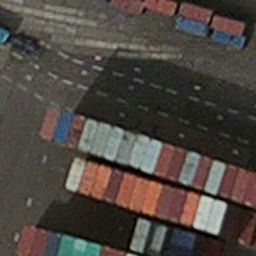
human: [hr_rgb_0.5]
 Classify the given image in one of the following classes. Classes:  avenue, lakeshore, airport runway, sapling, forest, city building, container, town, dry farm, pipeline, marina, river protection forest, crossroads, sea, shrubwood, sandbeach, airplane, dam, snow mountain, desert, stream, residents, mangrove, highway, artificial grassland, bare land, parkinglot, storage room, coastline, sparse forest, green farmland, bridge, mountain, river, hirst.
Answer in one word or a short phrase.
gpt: container